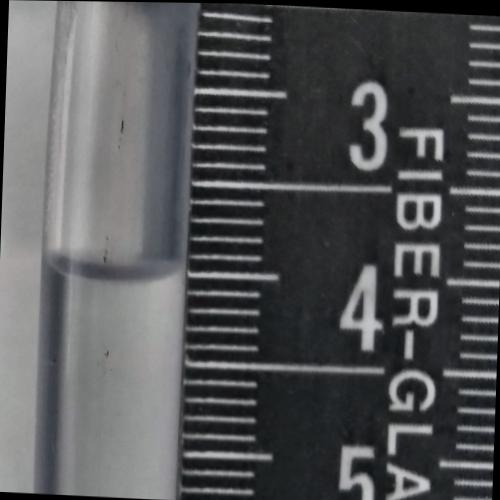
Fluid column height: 4.0 cm